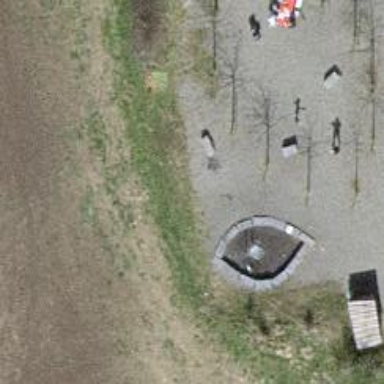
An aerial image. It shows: BBQ amenity.